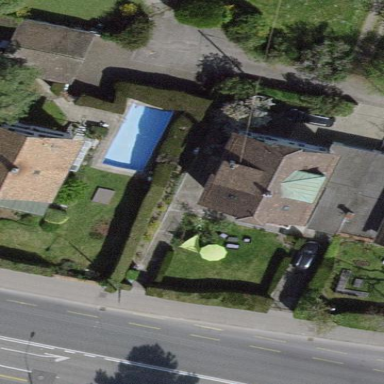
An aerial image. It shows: Garden surrounded by fence.